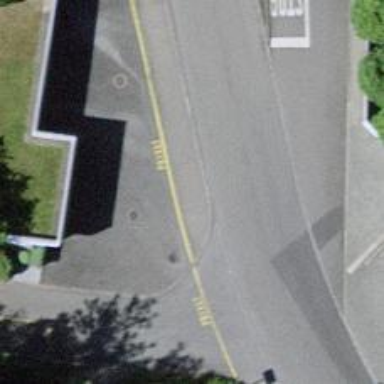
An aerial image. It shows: Sidewalk.